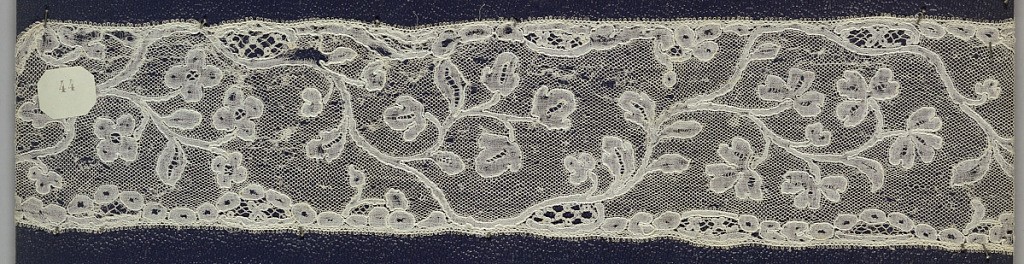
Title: Cap streamer
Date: late 18th century
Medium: Technique: bobbin lace
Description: Along with 1974-52-43, makes up a pair of bobbin lace lappets, floral vine; late 18th century Maline